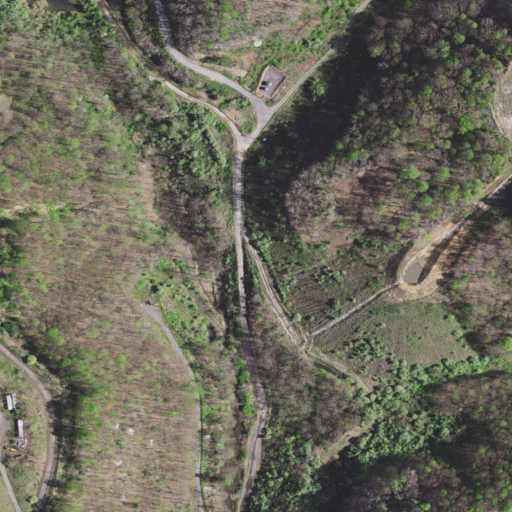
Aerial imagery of valley in Virginia named Camp Hollow containing deciduous forest, pasture, shrub, mixed forest, and high intensity development